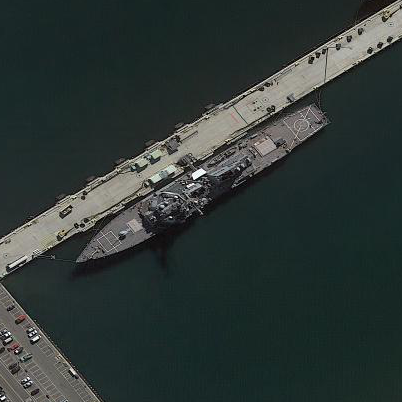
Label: destroyer